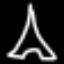
Label: The Eiffel Tower